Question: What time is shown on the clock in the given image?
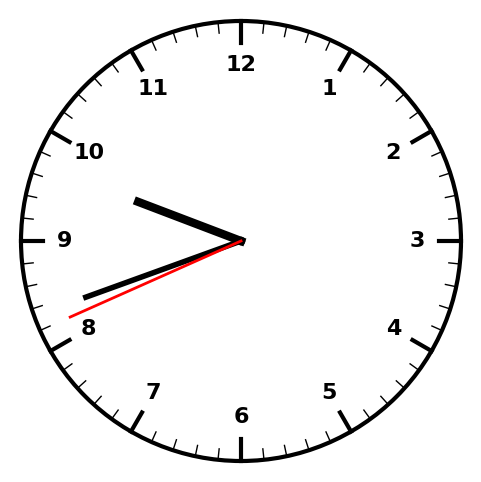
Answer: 09:41:41